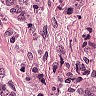
Metastatic tissue present: yes